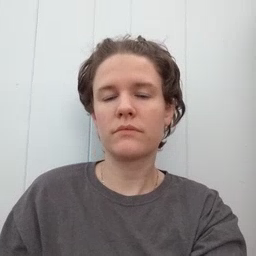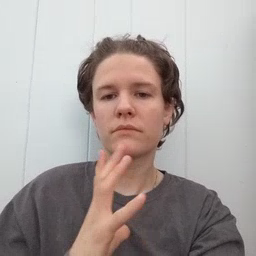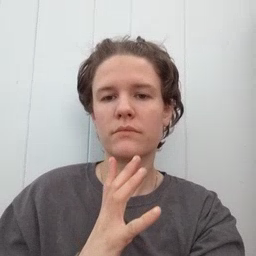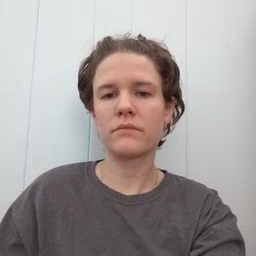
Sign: fine